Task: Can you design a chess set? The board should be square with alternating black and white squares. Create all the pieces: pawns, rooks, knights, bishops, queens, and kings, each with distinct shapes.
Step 5436:
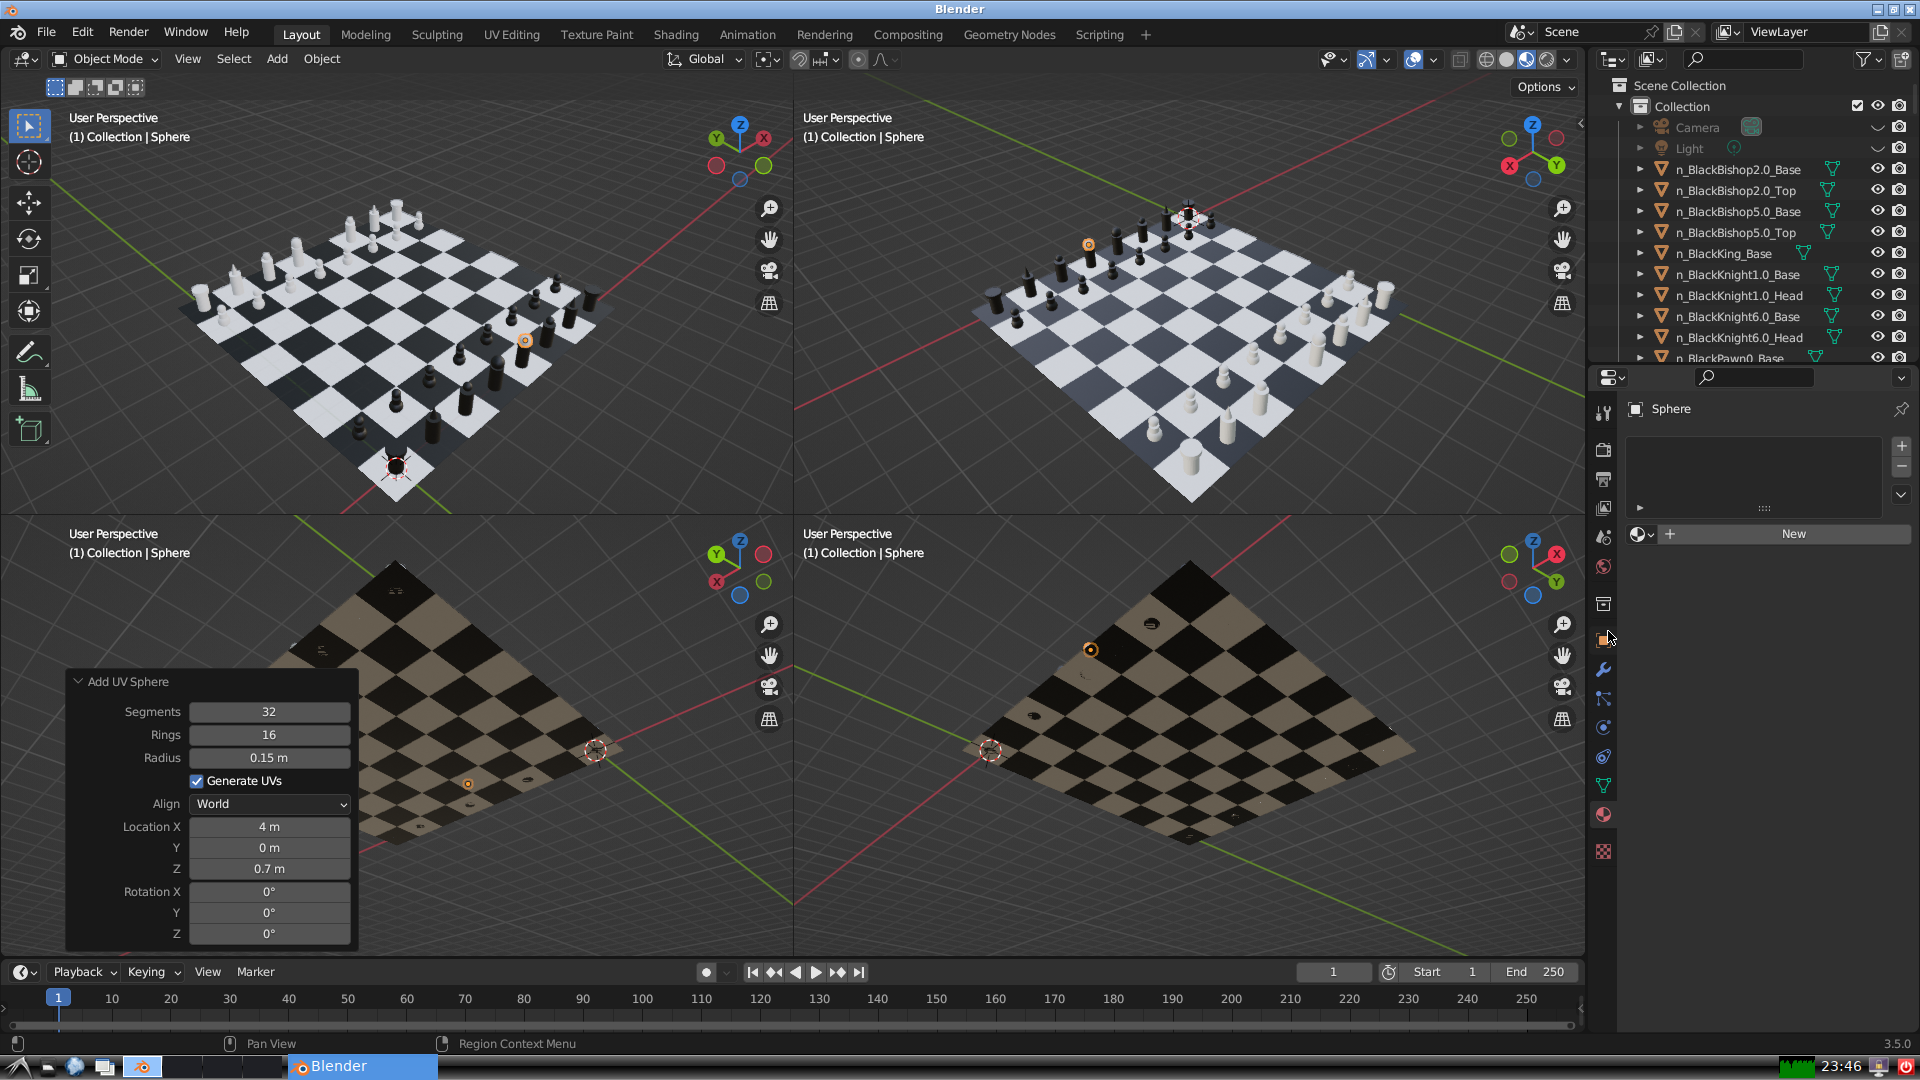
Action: click: no